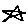
Label: star